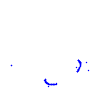
Particle: kaon